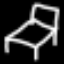
Label: bed